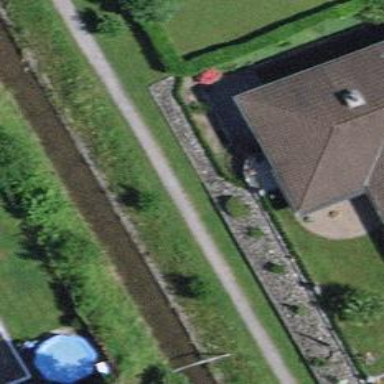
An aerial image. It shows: Path with fine gravel surface.